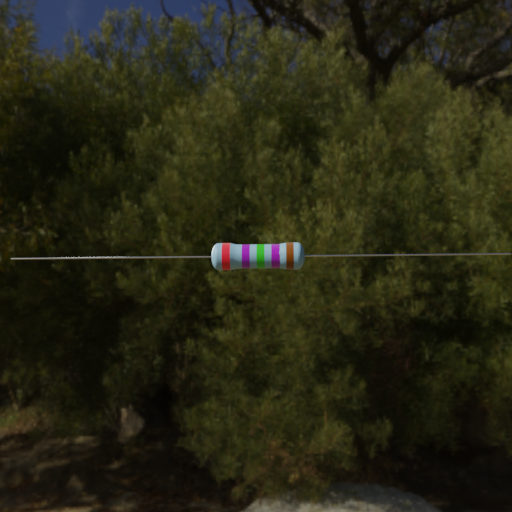
Resistor colour bands (in order): red, violet, green, violet, brown